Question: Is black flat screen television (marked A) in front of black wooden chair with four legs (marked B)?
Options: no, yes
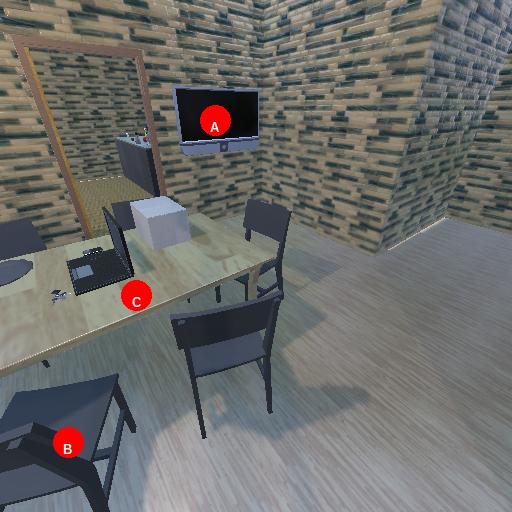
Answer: no